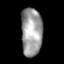
Tissue: skin
Cell type: Endothelial cells
Senescence score: 0.8536
Nuclear area (px): 1002
Mean DAPI intensity: 156.416